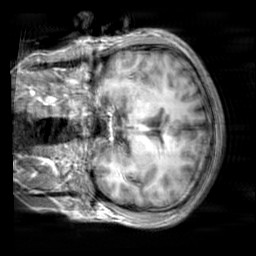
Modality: T1w
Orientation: coronal
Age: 21
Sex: male
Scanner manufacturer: siemens
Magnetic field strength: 3 T
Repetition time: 2.3 s
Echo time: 0.00303 s